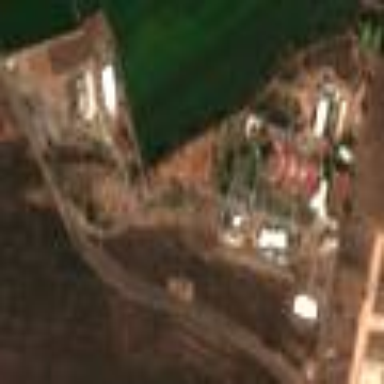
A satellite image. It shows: Industrial area hosting research institute.